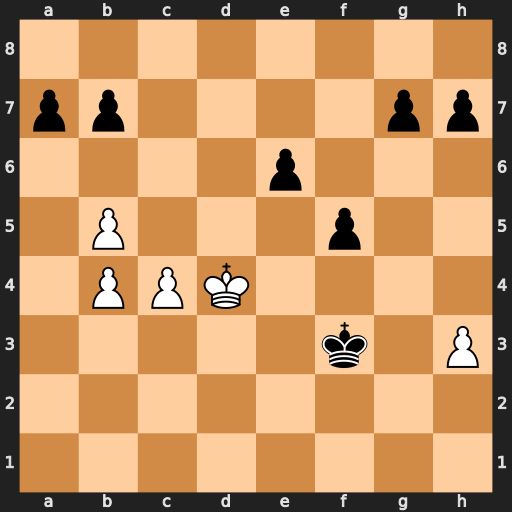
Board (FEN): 8/pp4pp/4p3/1P3p2/1PPK4/5k1P/8/8
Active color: w
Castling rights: -
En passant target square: -
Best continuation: c5 Kg3 c6 bxc6 bxc6